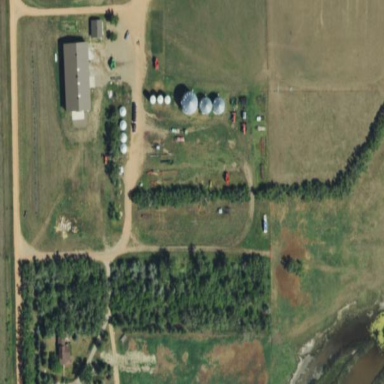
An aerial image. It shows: Farmyard area.